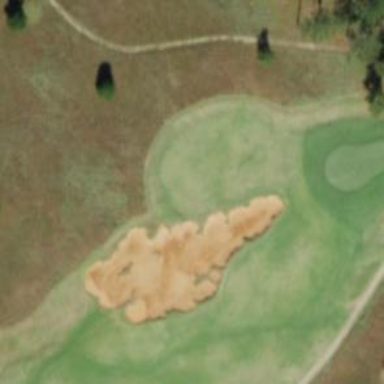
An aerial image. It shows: Golf bunker filled with sandy terrain.